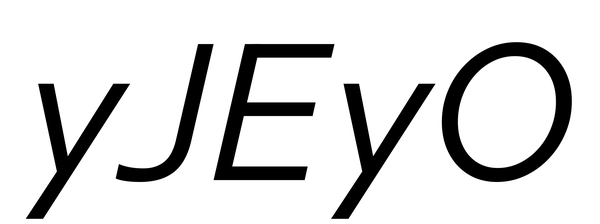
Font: InstrumentSans-Italic_Italic